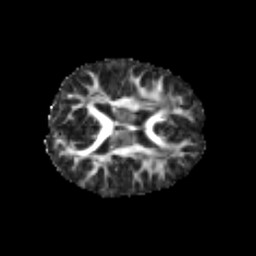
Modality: FA
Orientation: axial
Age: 6
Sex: female
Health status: healthy